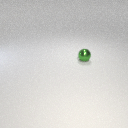
small green metal sphere